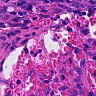
Metastatic tissue present: no